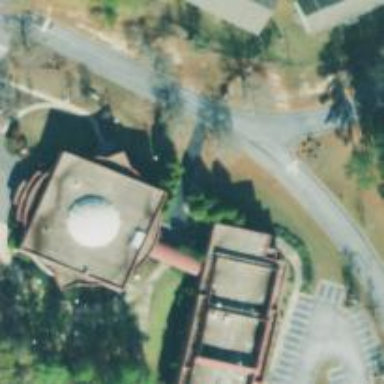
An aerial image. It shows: University building.